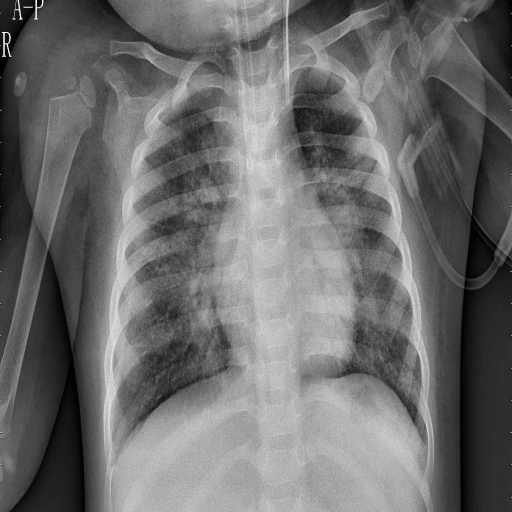
Finding: PNEUMONIA